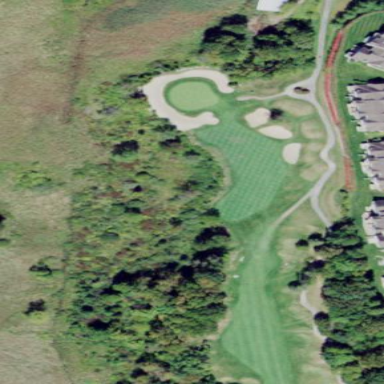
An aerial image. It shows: Area with grass used as rough in golf course.